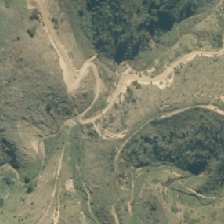
Land cover: low_producing_grassland